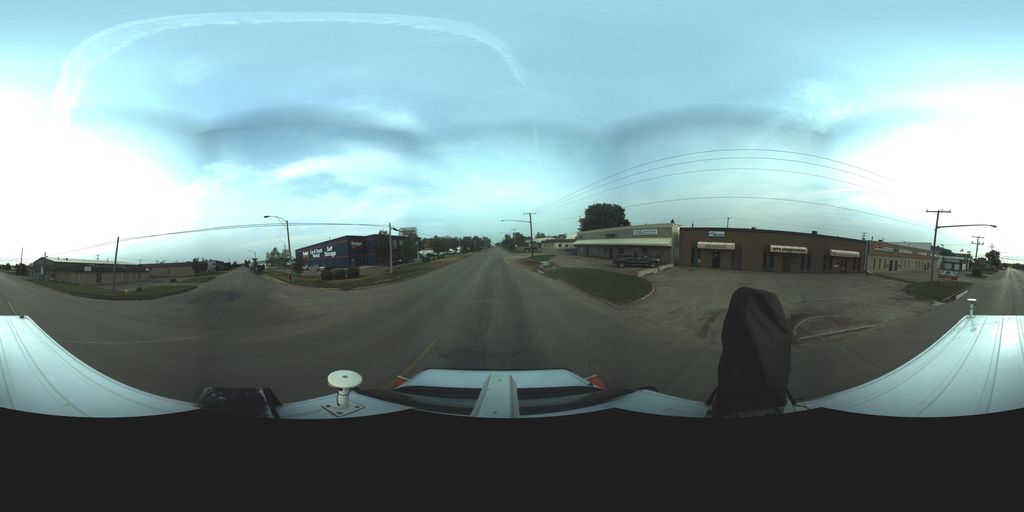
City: saskatoon